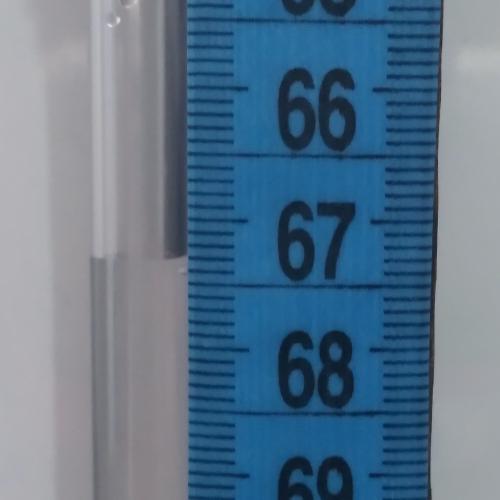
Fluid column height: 67.3 cm